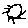
Label: sun